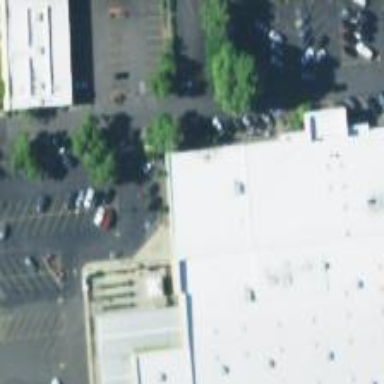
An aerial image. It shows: Parking space.